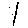
Label: moon